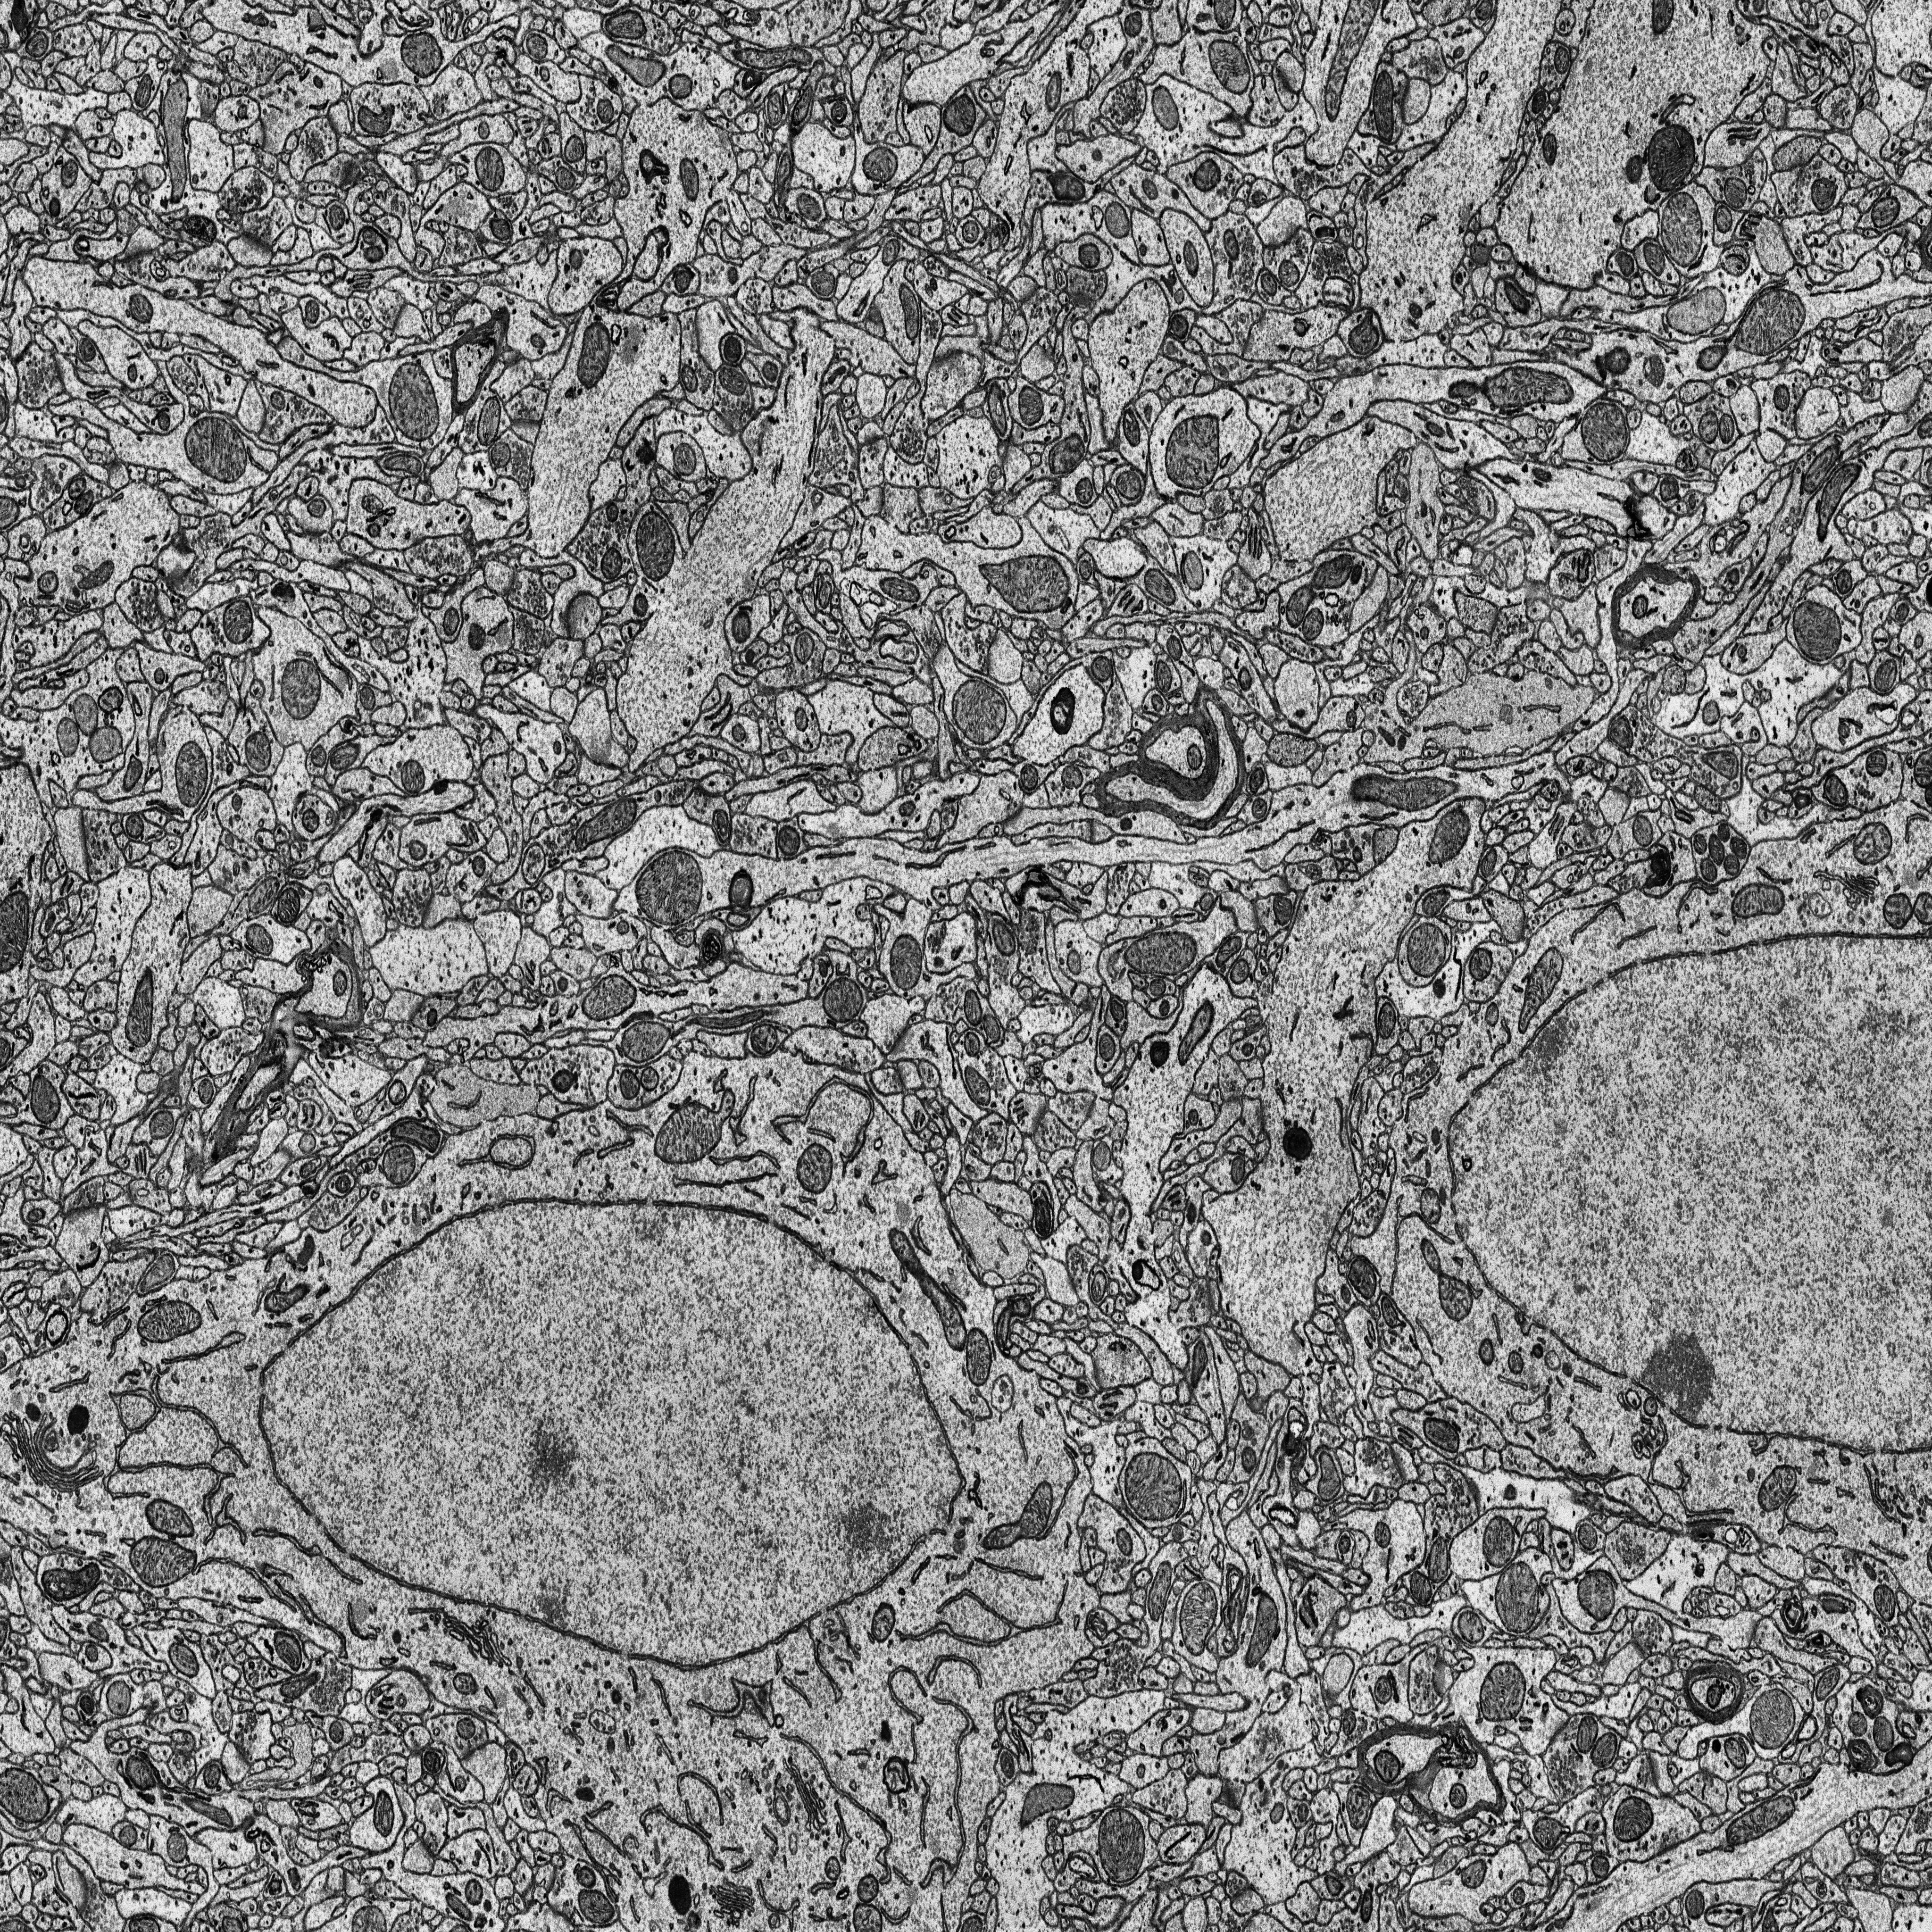
Electron microscopy slice of rat cortex tissue
Slice depth (z): 255
Mitochondria instances in slice: 390